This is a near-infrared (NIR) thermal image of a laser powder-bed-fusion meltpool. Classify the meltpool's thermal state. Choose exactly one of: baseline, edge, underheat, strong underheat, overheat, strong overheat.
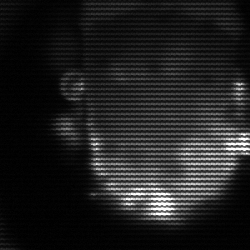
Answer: baseline